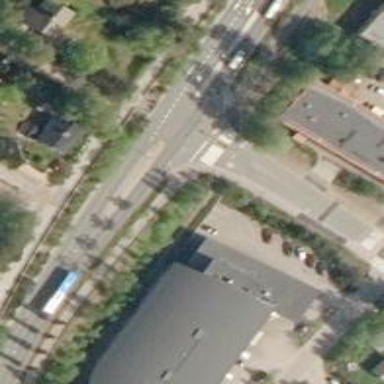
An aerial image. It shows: Road with "give way" sign.